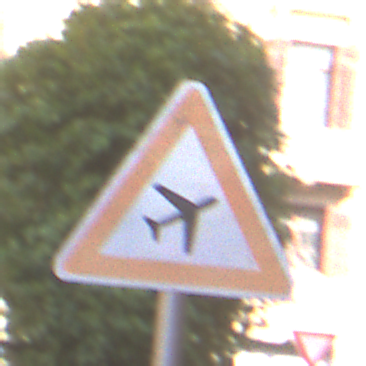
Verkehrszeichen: FlugbetriebLinks
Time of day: MorningAfternoon
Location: Outdoor (Urban)
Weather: Clear
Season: NotSpecified
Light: Natural